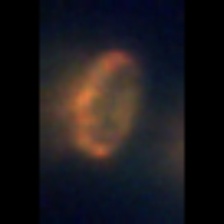
Taxon: Thalassiosira
Group: Diatoms